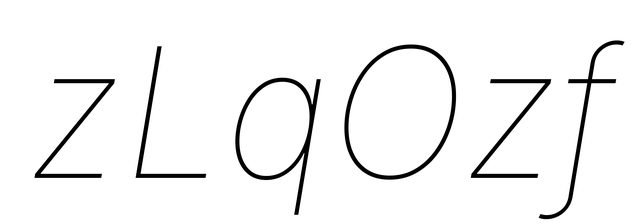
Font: Inter-Italic_Thin_Italic